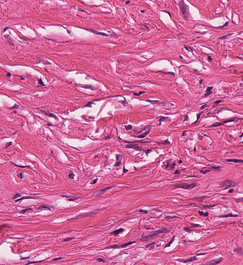
Tumor epithelial tissue: no
Tumor-associated stroma tissue: yes
Normal tissue: no